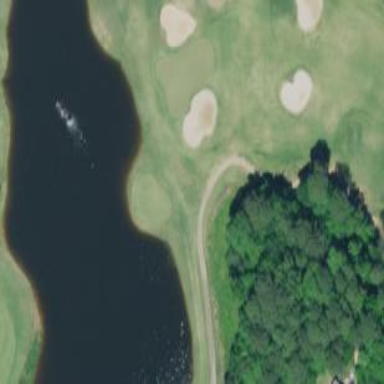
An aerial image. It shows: Golf fairway surrounded by grass.